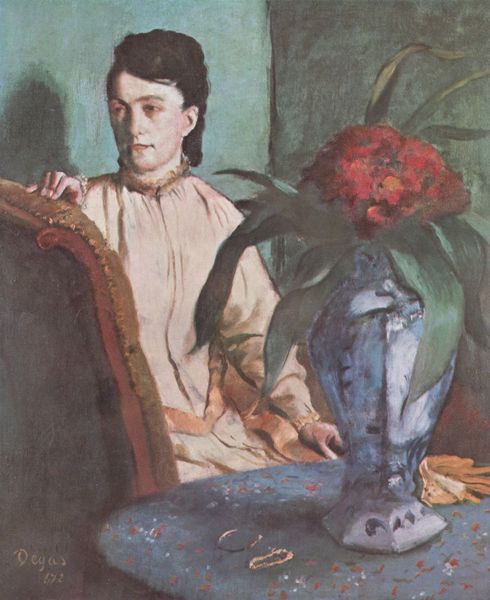
Titel: Sitzende Frau mit Vase
Künstler: Edgar Degas
Standort: Paris
Institution: Musée d'Orsay
Schlagwörter: blau, blätter, dunkel, gemälde, hand, mann, schatten, weiß, gelb, grün, impressionismus, mädchen, sitzen, blume, blumen, braun, degas, edgar degas, fenster, finger, frankreich, frau, frisur, geste, glas, haar, handschuh, handschuhe, hell, hintergrund, holz, kleid, licht, mund, ohr, orange, profil, raum, schmuck, schwarz, stuhl, tisch, türkis, zimmer, blick, blüte, blüten, dame, gürtel, rose, rot, beige, muster, hemd, jung, wand, augen, band, blass, bluse, falten, gesicht, inkarnat, kleidung, kragen, mensch, pelz, samt, ärmel, bildnis, hals, hände, innenraum, portrait, porträt, signatur, tischdecke, tischtuch, öl, kalt, pastos, gold, haare, mantel, sessel, sitzend, kind, nachthemd, ohrringe, saum, blatt, pflanze, kinn, lippen, locken, rosa, kreis, rund, vase, wangen, sofa, ecke, zimmerecke, blumenvase, lehne, sitz, rote blume, signiert, edgar, lehnen, bordüre, polster, streng, brauen, altrosa, strauss, lichteinfall, ring, blumenstrauß, punkte, wände, schwarze haare, blumenmuster, porzellan, ringe, brille, ketten, bläulich, tischplatte, armband, armreif, fingernägel, schwart, bleich, nelken, chaiselongue, ohre, stien, impressionist, sessellehne, biesen, fältelung, seidenband, base, weisses kleid, chrysanthemen, blum, fingernagel, langärmlig, einfall, blcik, porfil, recamiere, handa, schmuckstücke, chez longue, grüne wand, immerecke, 192, grünes zimmer, gesprenkelte tischdecke, chaiselonque, handband